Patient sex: M
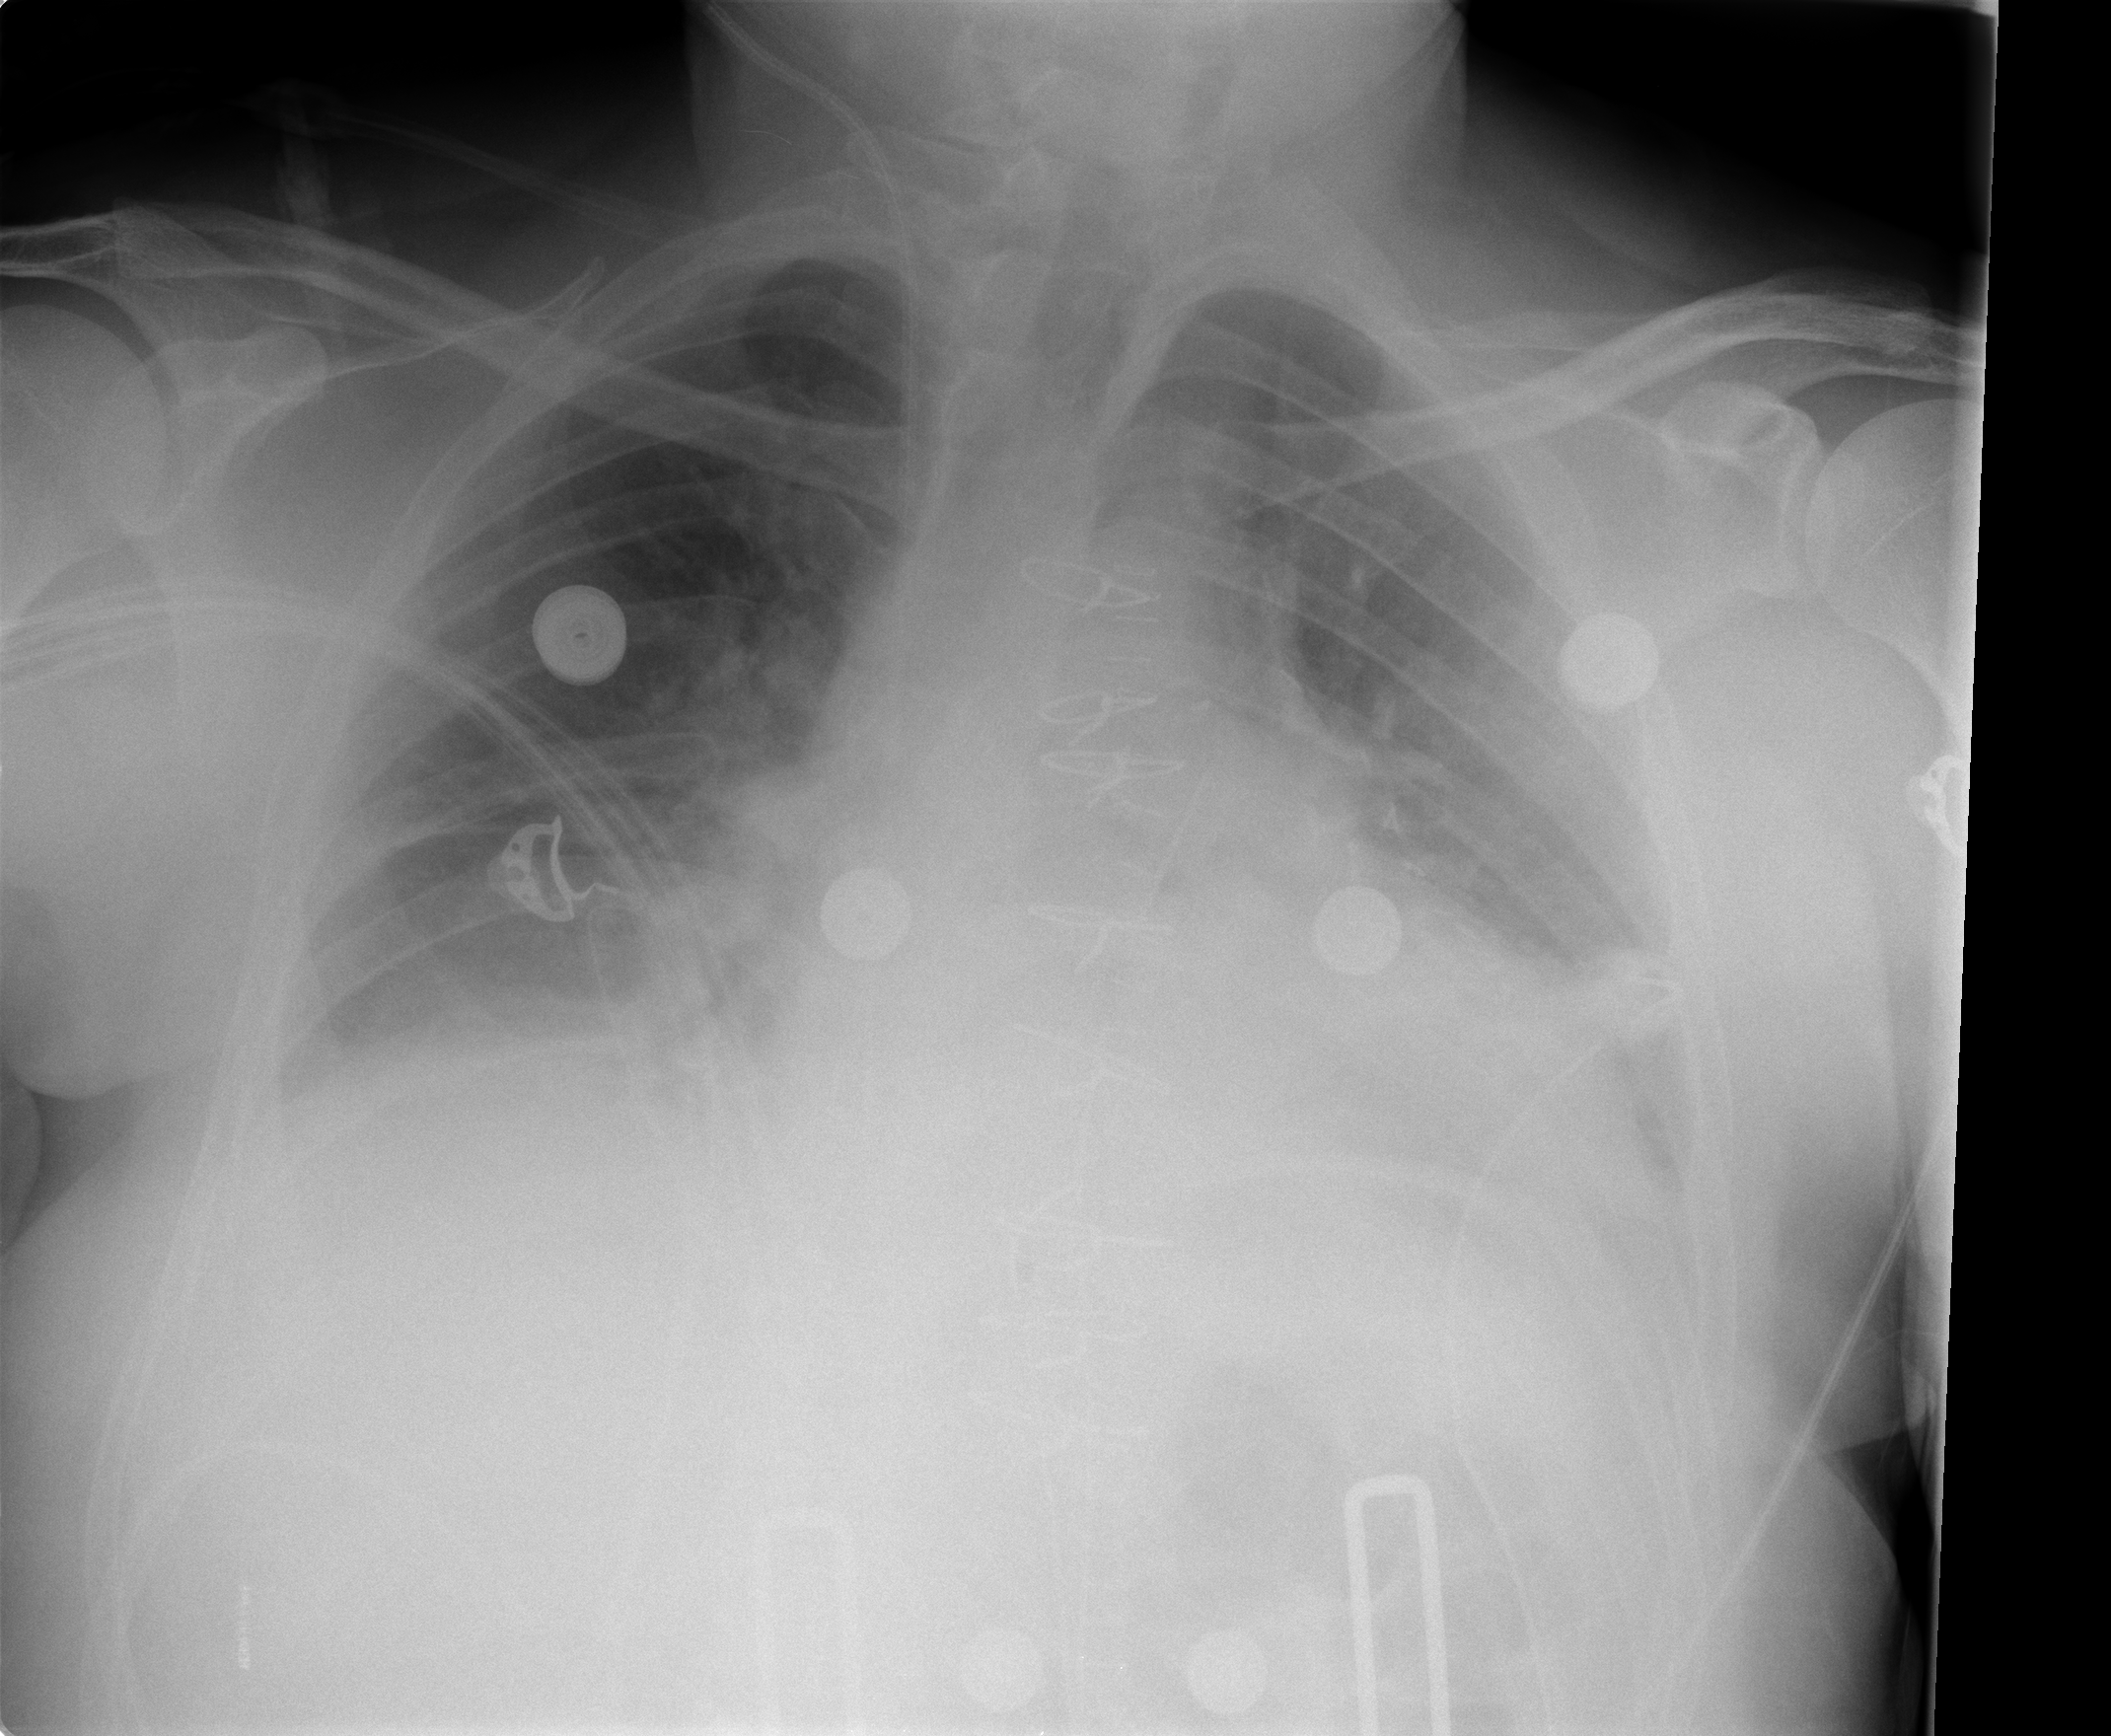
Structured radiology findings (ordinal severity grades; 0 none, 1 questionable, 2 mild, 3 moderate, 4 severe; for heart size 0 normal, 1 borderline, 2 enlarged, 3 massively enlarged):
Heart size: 2
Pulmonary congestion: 2
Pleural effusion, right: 1
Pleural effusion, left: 2
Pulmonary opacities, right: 0
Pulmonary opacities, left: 0
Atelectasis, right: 2
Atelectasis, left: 2